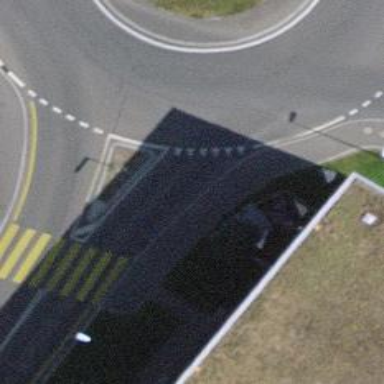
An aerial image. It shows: Road with "give way" sign.